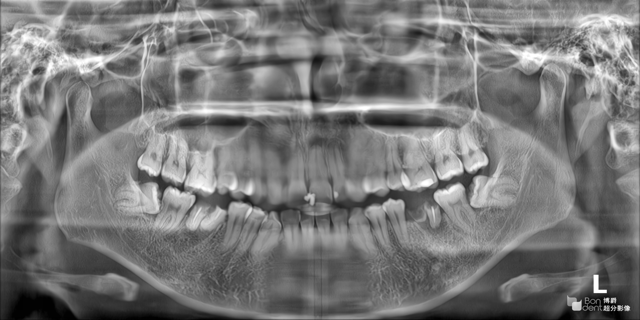
adult